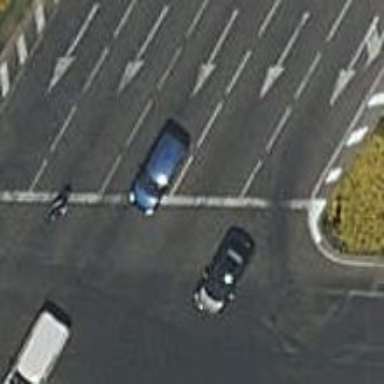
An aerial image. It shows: Primary road with asphalt surface.